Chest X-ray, PA view. Patient: 53 years old, sex F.
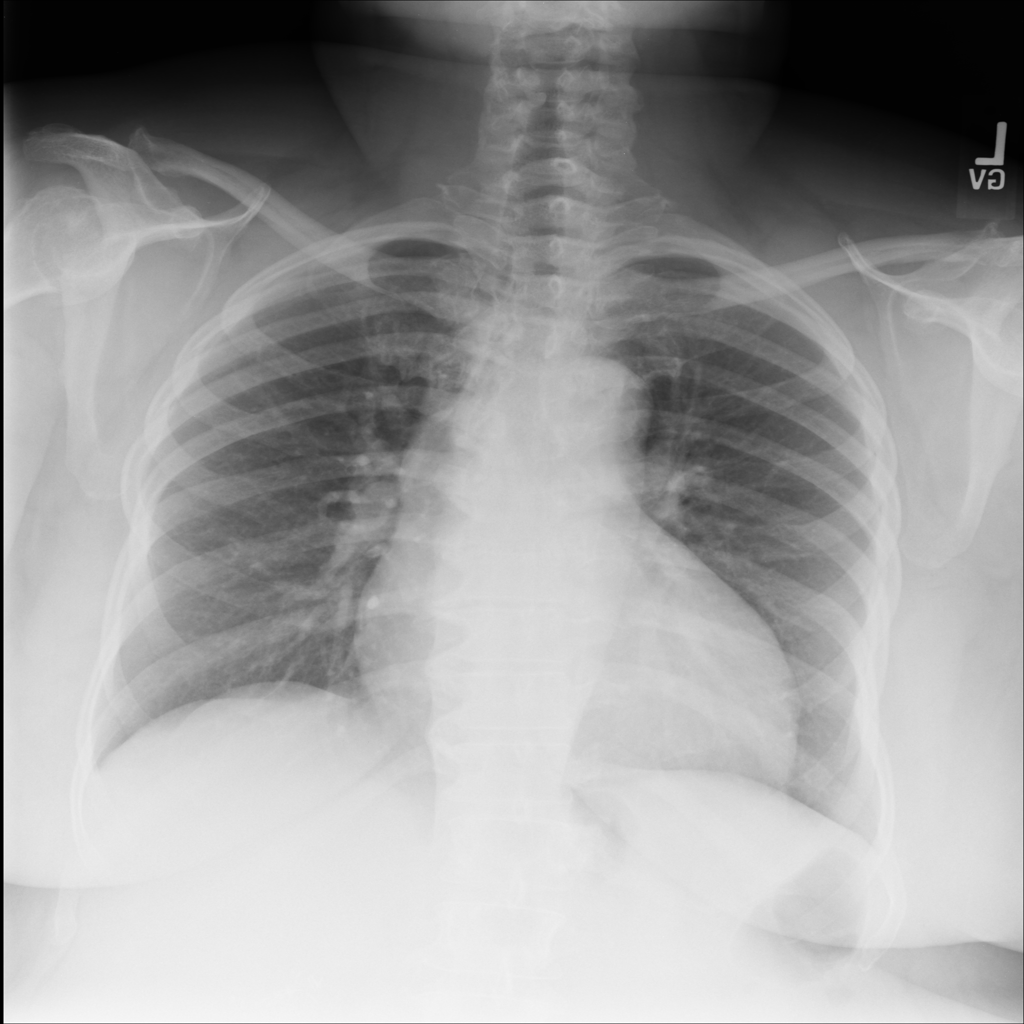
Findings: No Finding